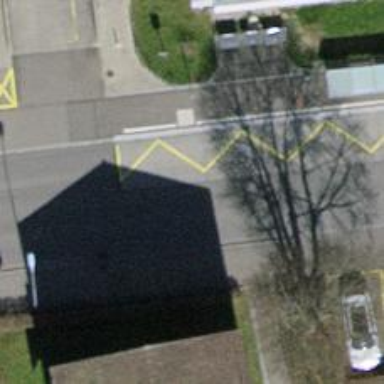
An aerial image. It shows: Bus stop equipped with public transport stop position.